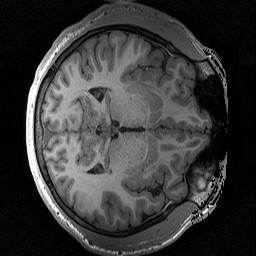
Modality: T1w
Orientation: axial